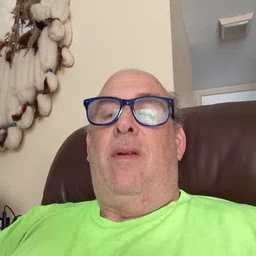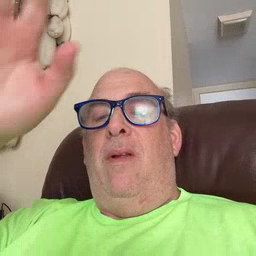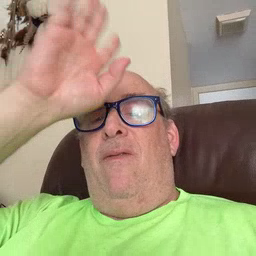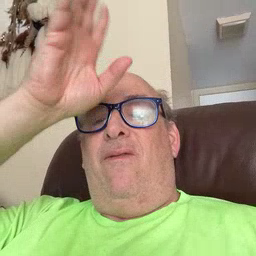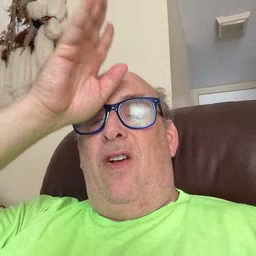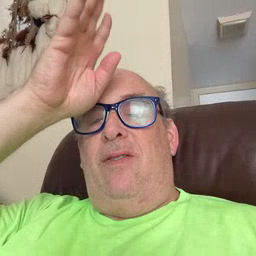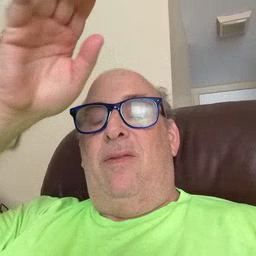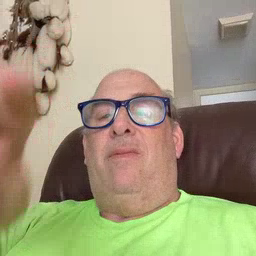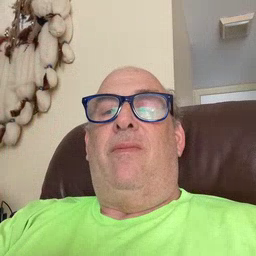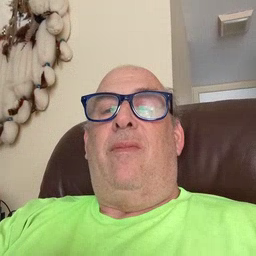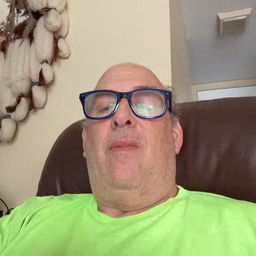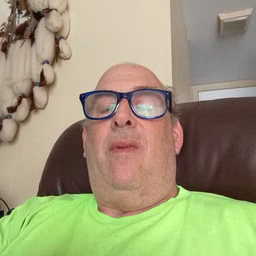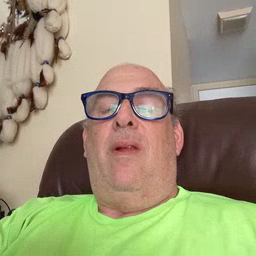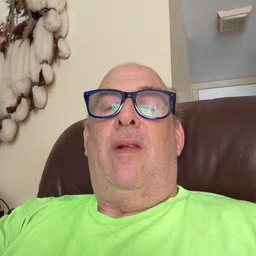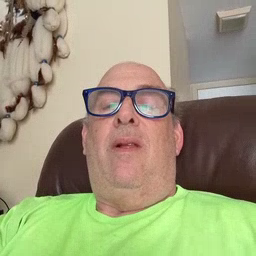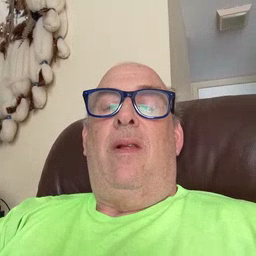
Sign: fireman